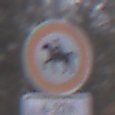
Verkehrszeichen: VerbotReiter
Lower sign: ZeitangabenMitBeschraenkungAufWochentage4
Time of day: Midday
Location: Outdoor (Nature)
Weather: Overcast
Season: Autumn
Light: Natural